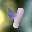
Label: 4